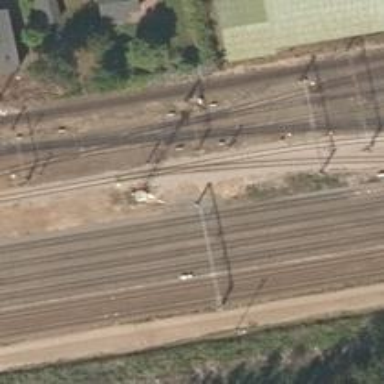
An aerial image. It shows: Railway crossing.